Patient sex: M
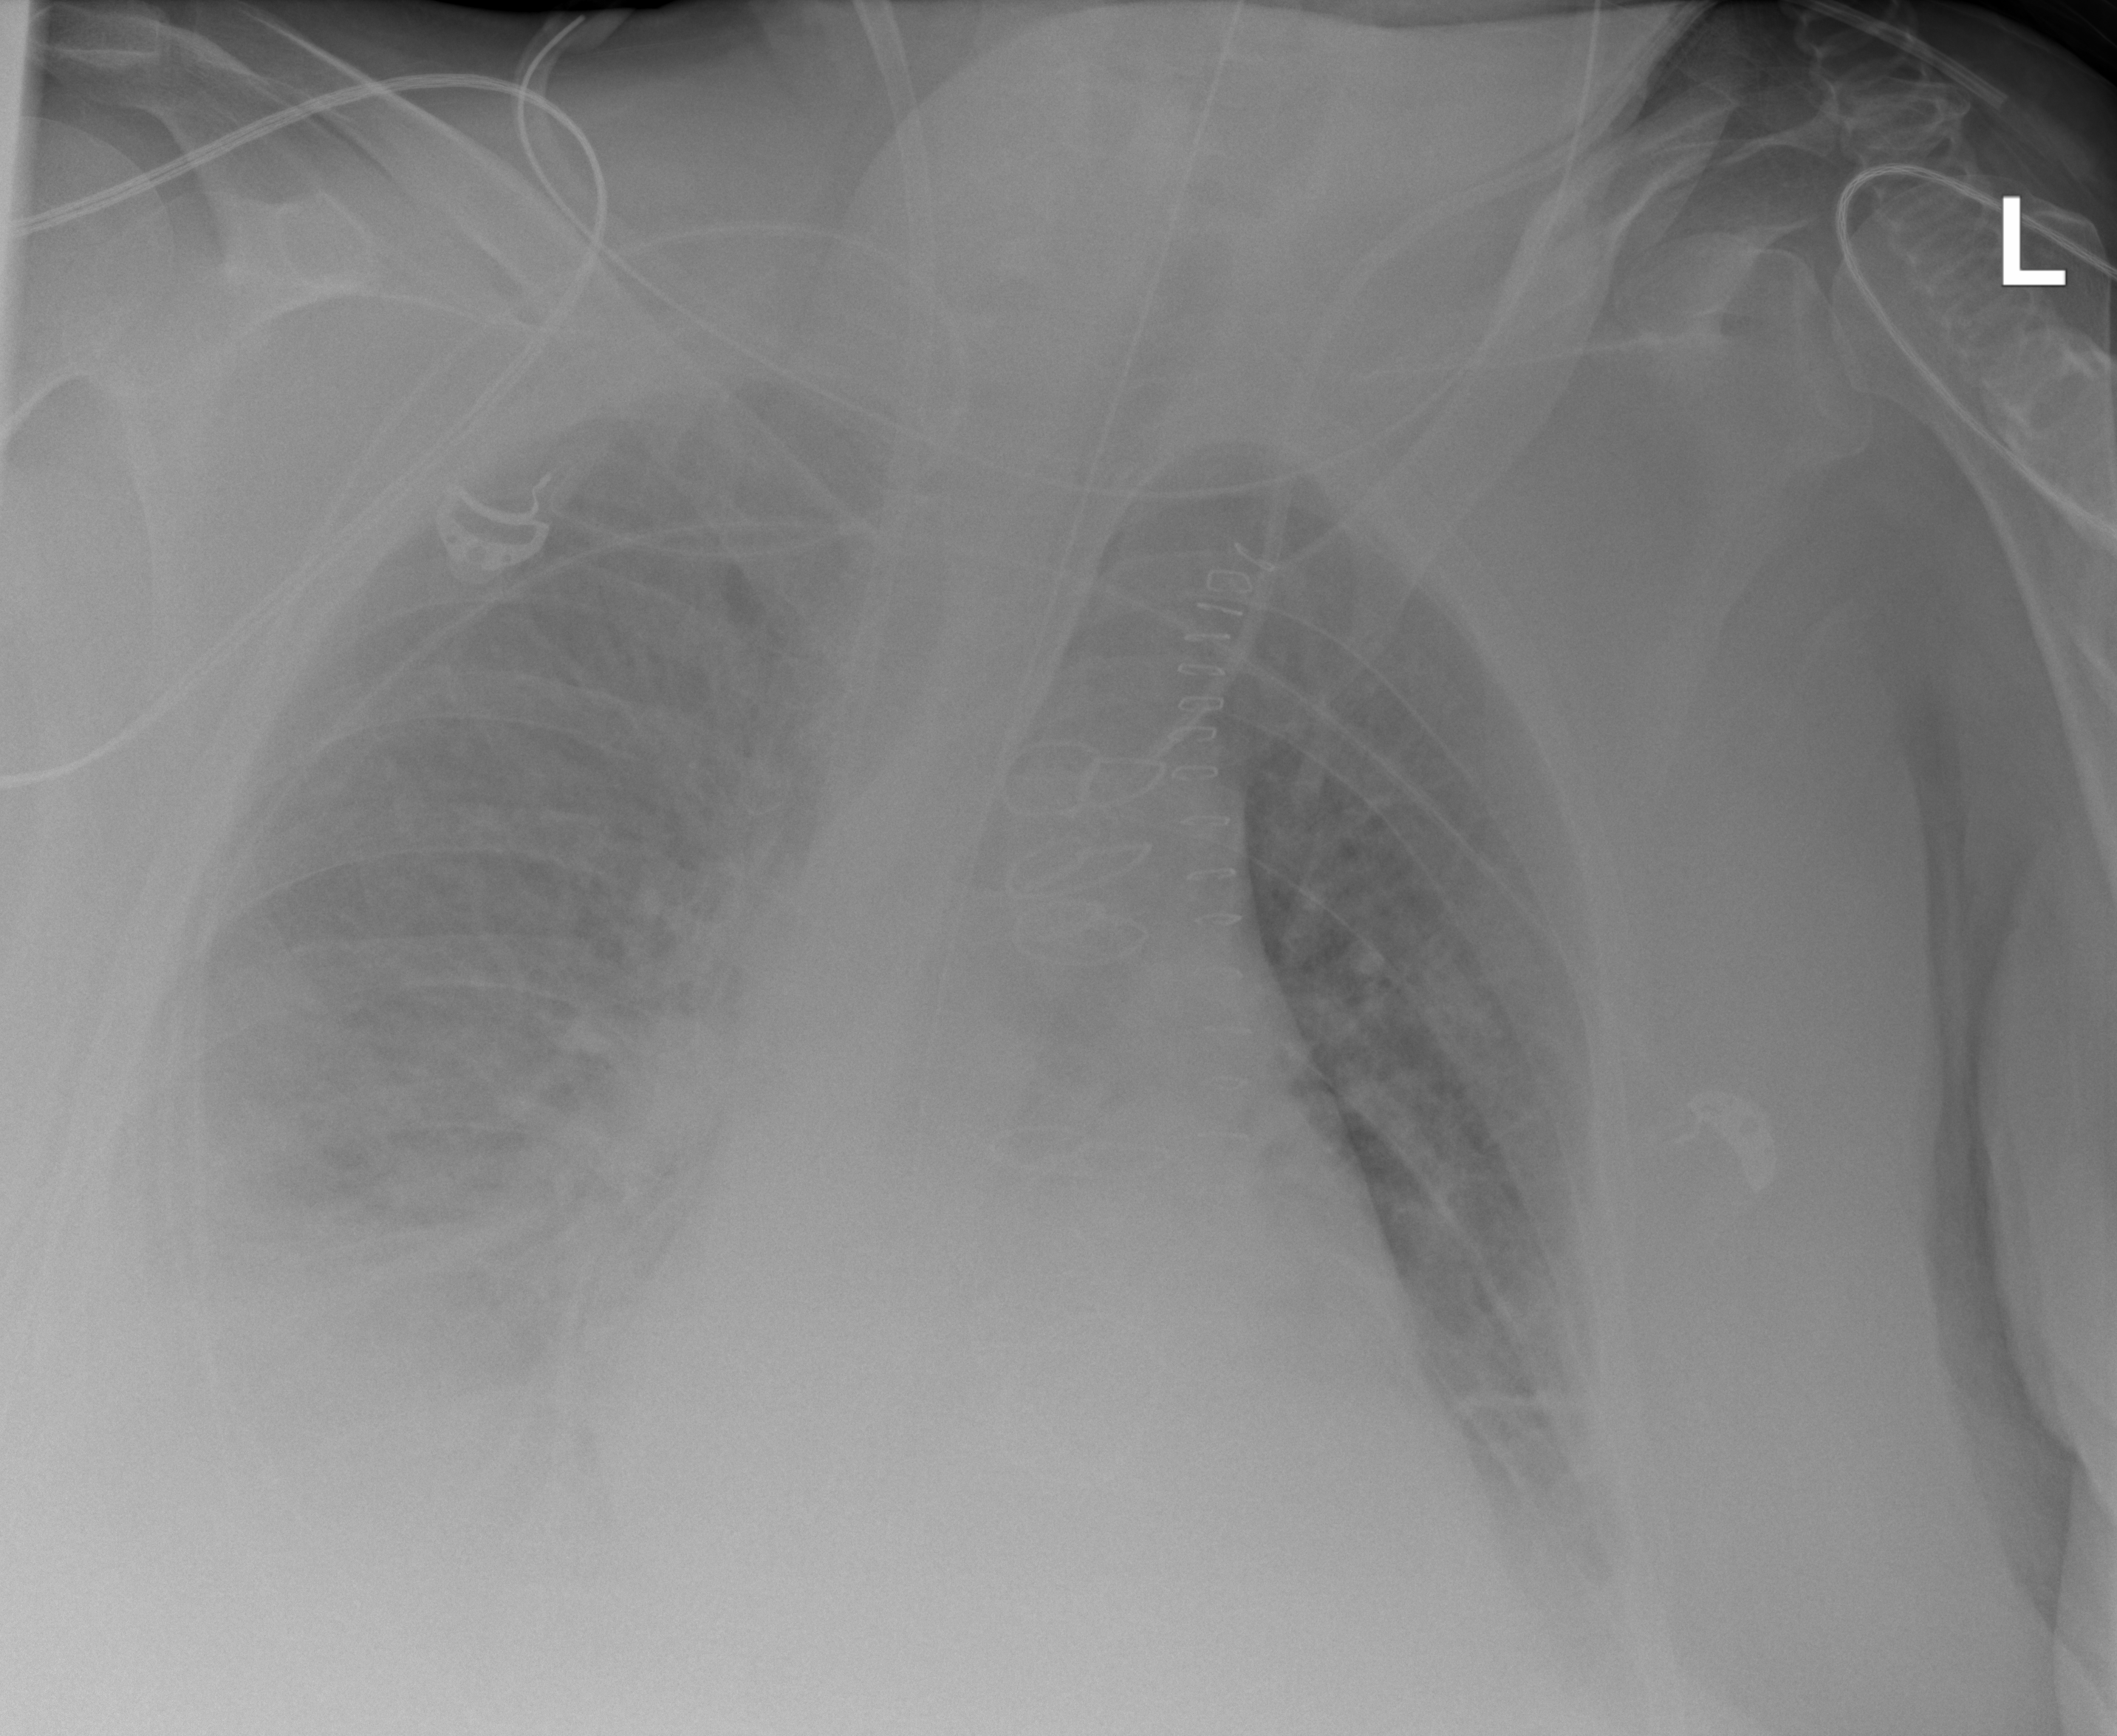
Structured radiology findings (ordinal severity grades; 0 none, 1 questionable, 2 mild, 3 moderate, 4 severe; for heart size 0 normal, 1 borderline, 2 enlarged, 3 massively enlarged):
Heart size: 2
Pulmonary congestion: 2
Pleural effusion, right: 3
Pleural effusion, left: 2
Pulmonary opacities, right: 2
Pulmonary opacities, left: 2
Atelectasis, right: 2
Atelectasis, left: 2